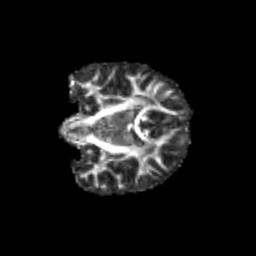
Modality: FA
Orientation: coronal
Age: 11
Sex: female
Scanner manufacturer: siemens
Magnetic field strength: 3 T
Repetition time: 3.8 s
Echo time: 0.07 s